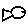
Label: fish